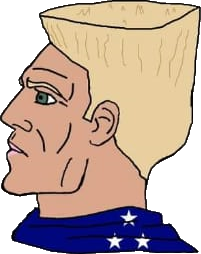
Label: 4_Yes_Chad